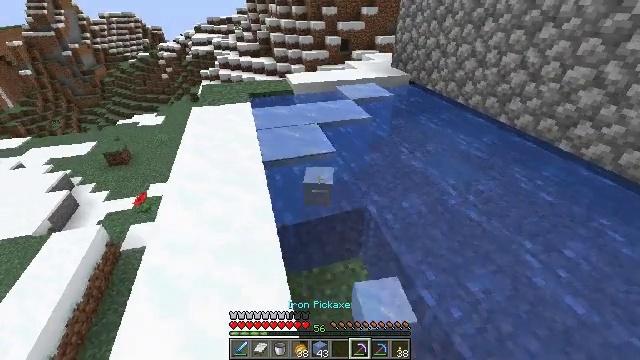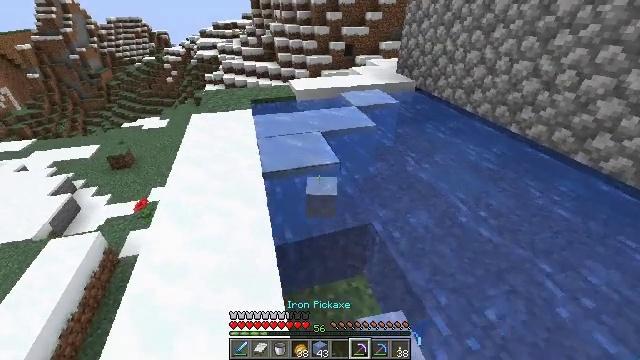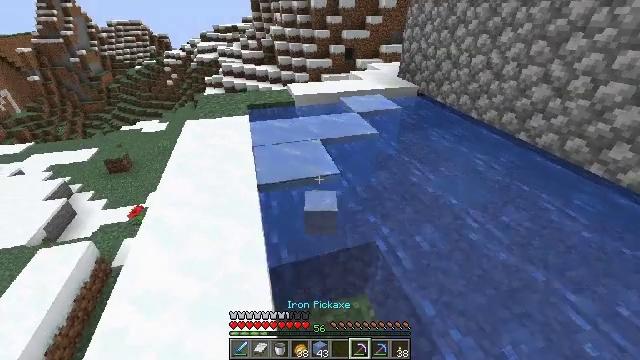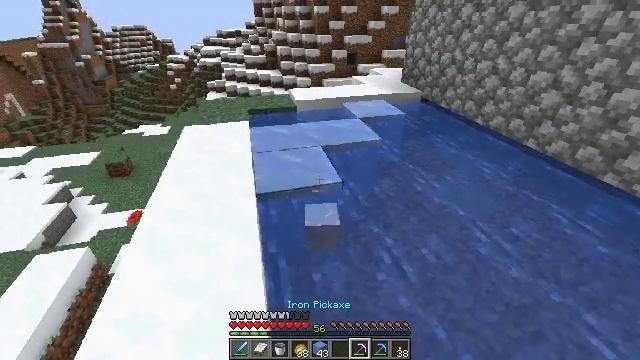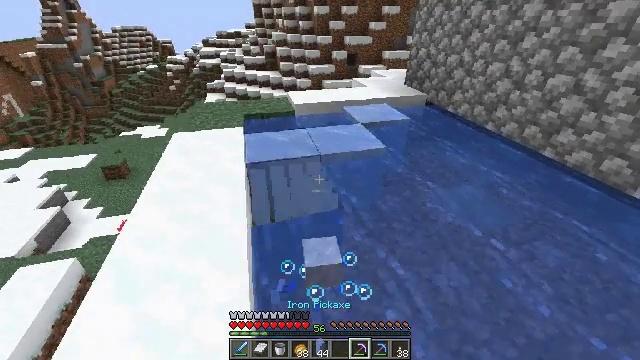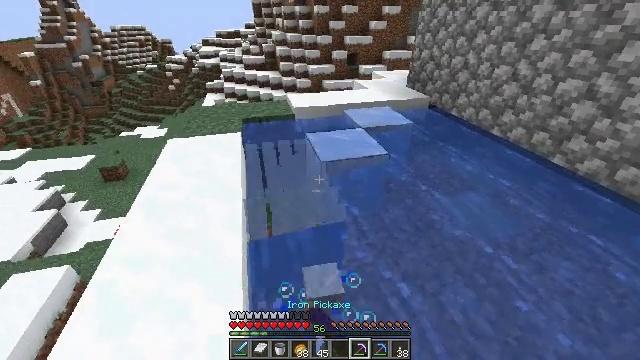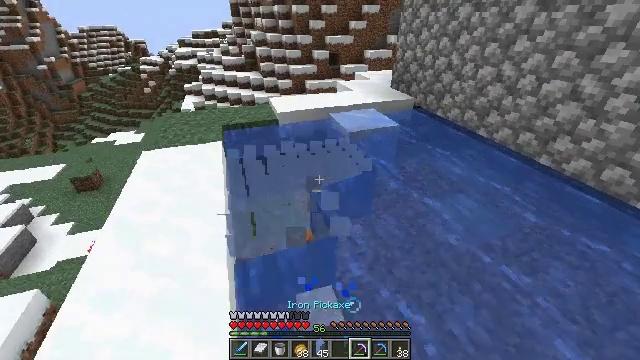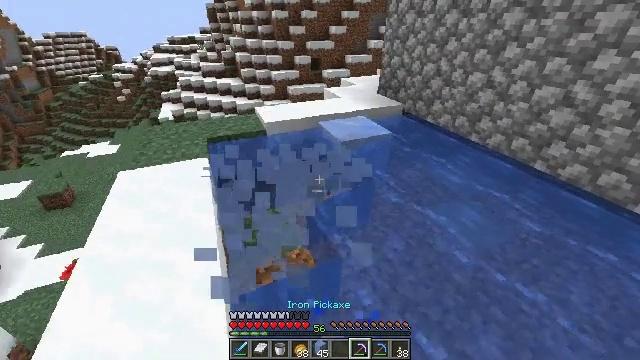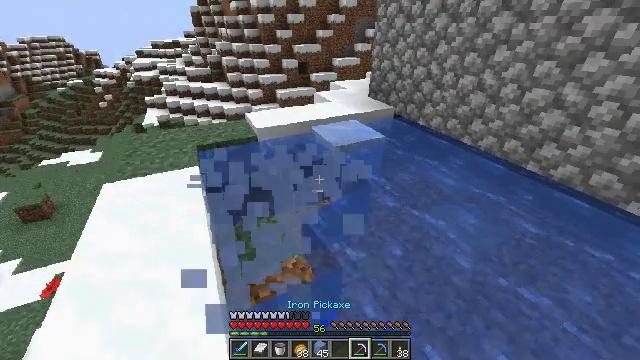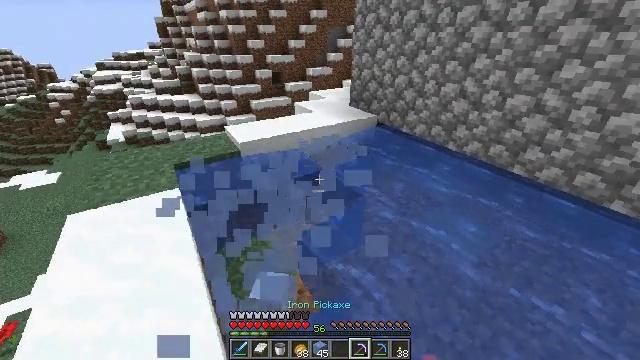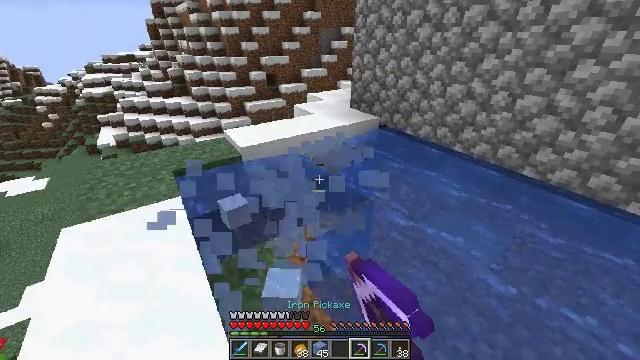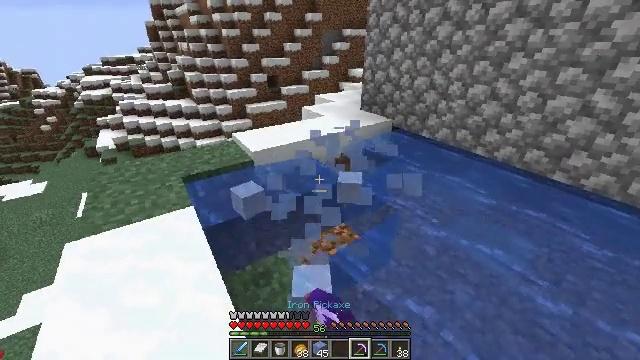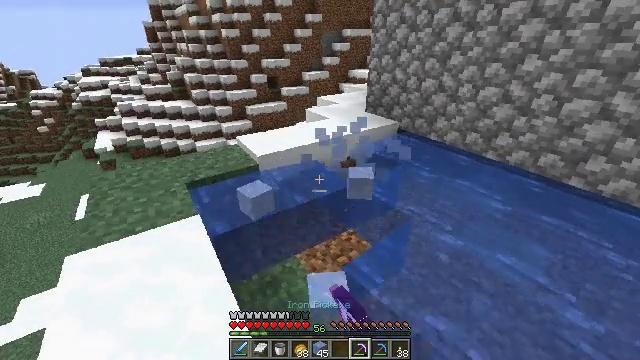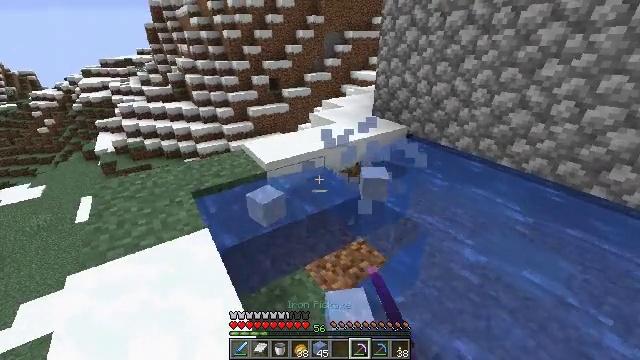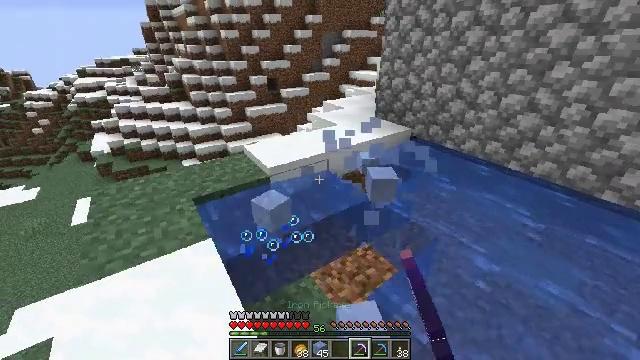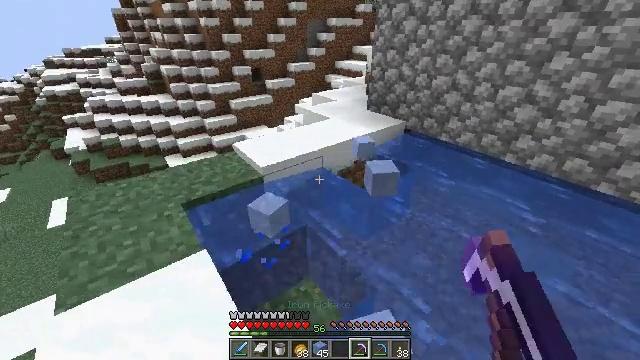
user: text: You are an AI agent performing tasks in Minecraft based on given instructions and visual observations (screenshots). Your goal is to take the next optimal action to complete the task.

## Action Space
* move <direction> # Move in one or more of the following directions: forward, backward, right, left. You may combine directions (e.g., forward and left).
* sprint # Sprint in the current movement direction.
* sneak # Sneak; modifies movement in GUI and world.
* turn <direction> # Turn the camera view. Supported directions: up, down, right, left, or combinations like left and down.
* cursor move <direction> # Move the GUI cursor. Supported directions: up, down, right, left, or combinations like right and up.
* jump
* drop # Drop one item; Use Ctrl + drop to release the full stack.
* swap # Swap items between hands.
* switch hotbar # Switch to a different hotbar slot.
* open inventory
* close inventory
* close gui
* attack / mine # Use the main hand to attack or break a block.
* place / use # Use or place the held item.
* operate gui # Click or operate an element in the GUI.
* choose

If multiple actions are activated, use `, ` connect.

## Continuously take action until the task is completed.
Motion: motion action
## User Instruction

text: Break the ice to collect it.
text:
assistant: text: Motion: move forward
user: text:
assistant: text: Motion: move forward
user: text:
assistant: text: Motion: move forward
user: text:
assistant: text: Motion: move forward, attack / mine
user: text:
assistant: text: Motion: move forward, attack / mine
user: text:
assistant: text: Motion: move forward and move left, turn right, attack / mine
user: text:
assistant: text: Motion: move forward and move left, turn right, attack / mine
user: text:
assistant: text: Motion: move forward and move left, turn right, attack / mine
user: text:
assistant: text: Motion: move forward and move left, turn right and up, attack / mine
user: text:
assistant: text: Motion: move forward and move left, turn right, attack / mine
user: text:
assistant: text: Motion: move forward and move left, attack / mine
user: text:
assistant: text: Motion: move forward and move left
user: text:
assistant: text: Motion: move forward and move left
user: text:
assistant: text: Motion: move forward and move left
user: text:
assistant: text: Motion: move forward, turn right and down
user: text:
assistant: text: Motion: move forward, turn right and down
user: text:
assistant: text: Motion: move forward
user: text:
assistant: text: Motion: move forward
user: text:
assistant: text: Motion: move forward
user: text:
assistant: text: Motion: move forward
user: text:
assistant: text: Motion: move forward, turn down
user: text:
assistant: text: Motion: move forward
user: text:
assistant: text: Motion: move forward
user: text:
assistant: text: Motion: move forward
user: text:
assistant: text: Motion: move forward
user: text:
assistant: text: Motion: move forward
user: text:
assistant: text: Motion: move forward, turn down
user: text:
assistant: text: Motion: move forward
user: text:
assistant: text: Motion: move forward
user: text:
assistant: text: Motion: move forward